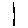
Label: line